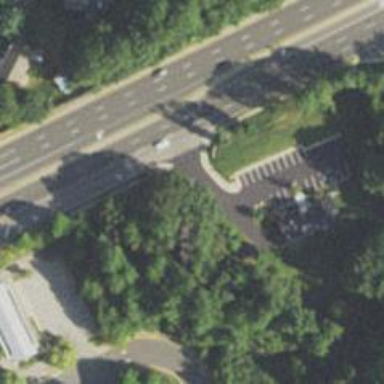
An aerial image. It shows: Unmarked road crossing.